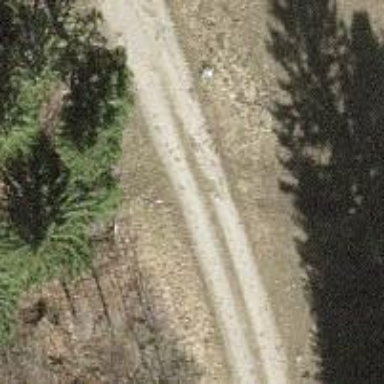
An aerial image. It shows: Service road with unpaved surface. It is Nordic piste that is groomed for classic and skating.